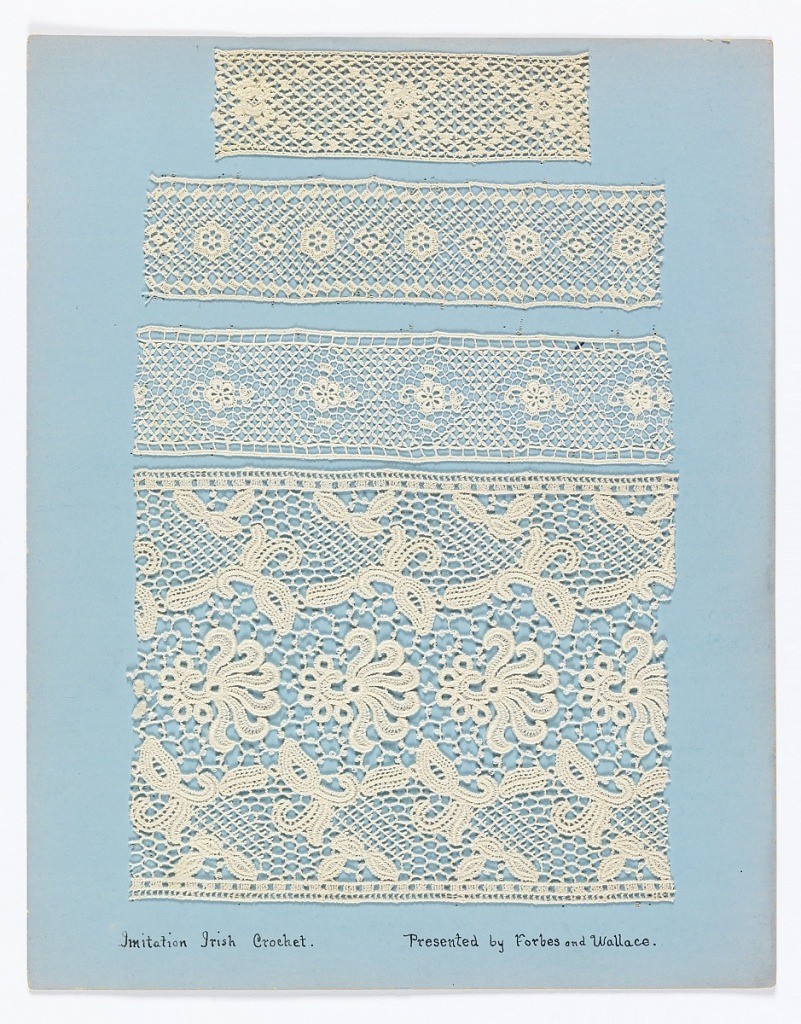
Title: Machine-made openwork samples
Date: ca. 1910
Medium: cardboard, linen, silk, metallic Technique: linen embroidery with ground cloth dissolved Examples of embroidery on net produced by the Schiffli machine Metallic embroidery on net Machine-made openwork in imitation of hand-embroidered net Mostly floral and a few geometric patterns, some designs described as "Spanish" Imitation hand-made filet Machine filet Imitation filet crochet Ploven (burnt-out lace) Fancy curtain lace made on the Levers machines Real filet (handmade) next to Machine-made filet Spotted curtain nets, made chiefly at Nottingham, England and Caudry, France.
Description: Samples of machine-made openwork and several examples of hand made lace mounted on boards. They imitate hand-embroidered net, crochet, or needlepoint.  All are floral patterns plus a few of early 1920's geometric style.
"Embroidered net" produced by the Schiffli Machine.